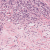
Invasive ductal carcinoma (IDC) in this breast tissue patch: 1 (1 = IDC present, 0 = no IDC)